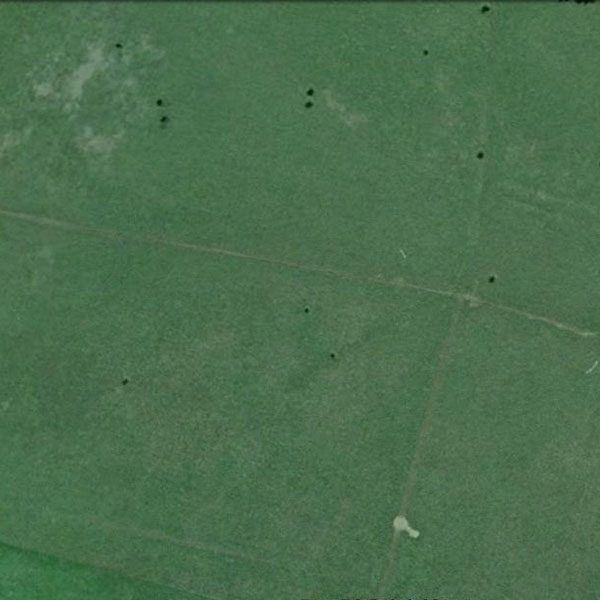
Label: Meadow